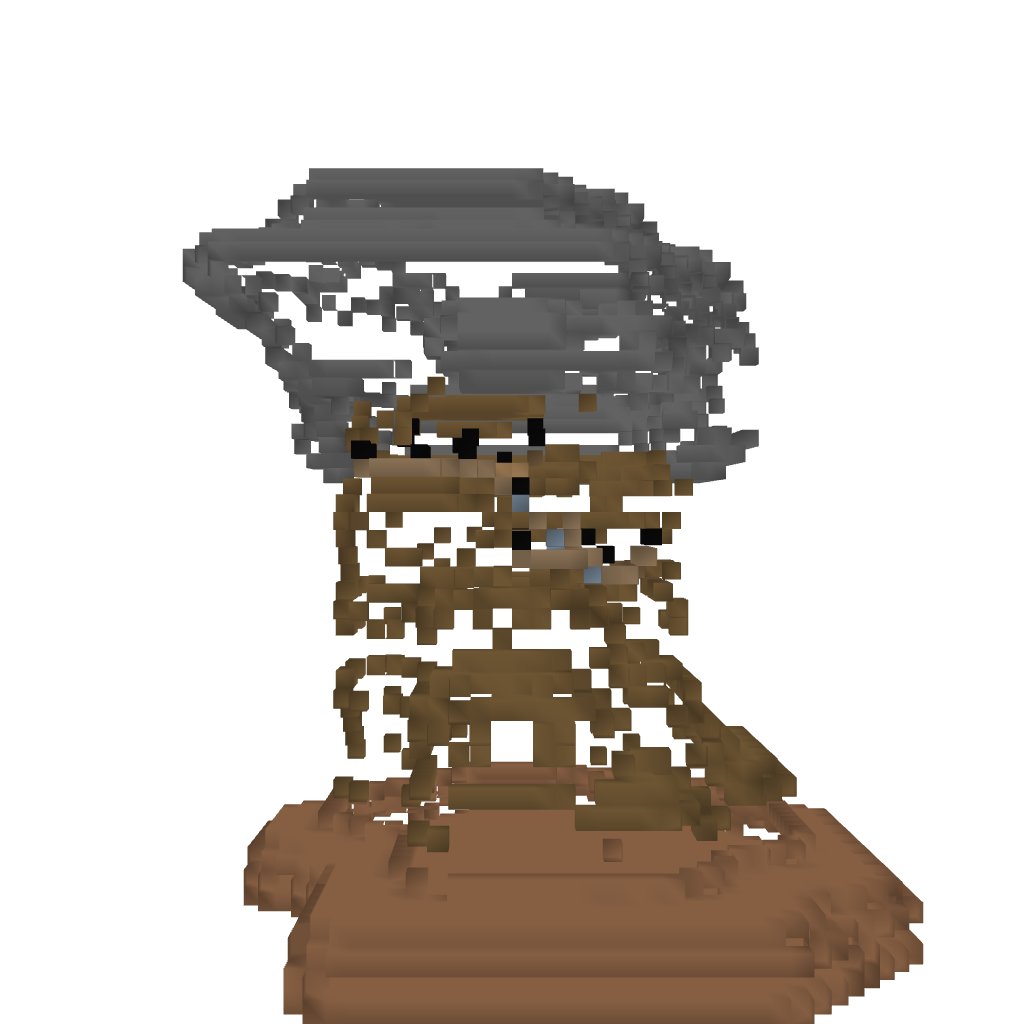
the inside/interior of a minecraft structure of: Treehouse